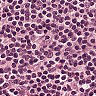
Metastatic tissue present: no